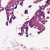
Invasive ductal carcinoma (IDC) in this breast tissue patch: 0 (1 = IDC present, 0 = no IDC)